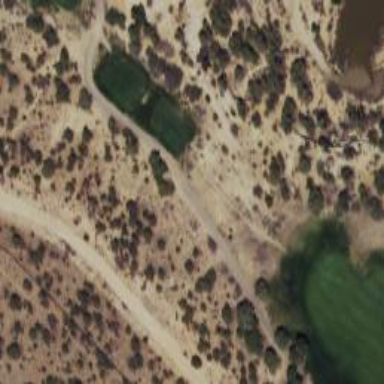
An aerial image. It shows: Golf path.